Question: I want to implement for our webservices. Is there any steps that can I follow to integrate swagger-ui in our project?
I have tried following code -
'''
public class DemoApplication extends SwaggerApplication {
public Restlet createInboundRoot() {
Router baseRouter = new Router(getContext());
DemoResource demoRestlet = new DemoResource(
getContext());
demoRestlet.setApiInboundRoot(this);
attachSwaggerDocumentationRestlets(baseRouter, "/api-docs",
demoRestlet, "/api-docs/{demo}", demoRestlet);
return baseRouter;
}
}
'''
'''
public class DemoResource extends SwaggerSpecificationRestlet {
public DemoResource(Context context) {
super(context);
}
@Override
public Representation getApiDeclaration(String category) {
try {
ApiDeclaration apiDeclaration = new JacksonRepresentation<ApiDeclaration>(
super.getApiDeclaration(category), ApiDeclaration.class)
.getObject();
// manipulate the API declaration object as you wish
apiDeclaration.setBasePath("demo");
return new JacksonRepresentation<ApiDeclaration>(apiDeclaration);
} catch (IOException e) {
throw new RuntimeException(e);
}
}
}
'''
'''
<web-app xmlns:xsi="http://www.w3.org/2001/XMLSchema-instance" xmlns="http://java.sun.com/xml/ns/javaee" xmlns:web="http://java.sun.com/xml/ns/javaee/web-app_2_5.xsd" xsi:schemaLocation="http://java.sun.com/xml/ns/javaee http://java.sun.com/xml/ns/javaee/web-app_2_5.xsd" id="WebApp_ID" version="2.5">
<display-name>SimpleRestlet</display-name>
<!-- Application class name -->
<context-param>
<param-name>org.restlet.application</param-name>
<param-value>
deepu.example.DemoApplication
</param-value>
</context-param>
<!-- Restlet adapter -->
<servlet>
<servlet-name>RestletServlet</servlet-name>
<servlet-class>
org.restlet.ext.servlet.ServerServlet
</servlet-class>
</servlet>
<!-- Catch all requests -->
<servlet-mapping>
<servlet-name>RestletServlet</servlet-name>
<url-pattern>/*</url-pattern>
</servlet-mapping>
</web-app>
'''
But when I run the project using and hit the url
'''
http://localhost:8080/SimpleRestlet/api-docs
'''
It is not showing any ui in browser. Do I missing anything or am I following any wrong steps?
Please help me to integrate Swagger-ui for restlet webservice
Your help matters more.
My project's directory tree looks like -

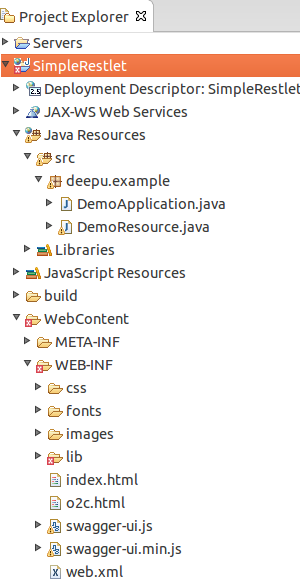
Answer: Your project already maps the content of '/*' to the JAX-RS Servlet.
Clone <URL> and copy the contents of the /dist directory into a new directory under your WebContent directory, for example /WebContent/ui. You'd probably want to change the 'url' parameter of the SwaggerUi object in the index.html to point at your documentation, in your case it would be 'http://localhost:8080/SimpleRestlet/api-docs'.
Then, to your web.xml add the following for proper routing:
'''
<servlet-mapping>
<servlet-name>default</servlet-name>
<url-pattern>/ui/*</url-pattern>
</servlet-mapping>
'''
The UI will be hosted under the context root at the directory you gave it. Following the example above, it would be hosted under 'http://localhost:8080/SimpleRestlet/ui'.